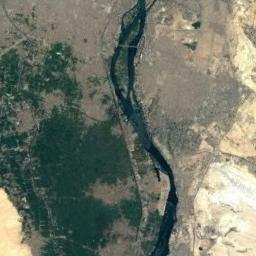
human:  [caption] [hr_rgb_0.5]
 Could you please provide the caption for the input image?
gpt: The river is surrounded by trees .

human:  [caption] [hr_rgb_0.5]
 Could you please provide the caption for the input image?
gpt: The river goes through bare land and green grass .

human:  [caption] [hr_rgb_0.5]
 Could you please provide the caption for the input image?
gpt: A turquoise blue river curved into an S-shape, With an island in the river, And green and tan mixed land on both sides of the bank .

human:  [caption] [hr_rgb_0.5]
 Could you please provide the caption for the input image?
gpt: The deep blue river with some channel bars goes through the plain covered with vegetation .

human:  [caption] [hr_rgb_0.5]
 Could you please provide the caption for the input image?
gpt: There are some green meadows and bare land around the river .